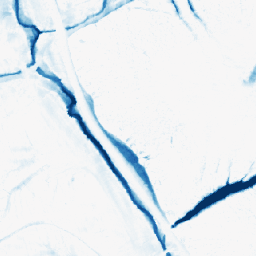
Category: morphological
Decomposition family: morphological_ellipse
Decomposition parameters: operation: closing
width: 20
height: 20
Upsampling method: nearest
Upsampling parameters: scale: 4
Upsampling scale: 4